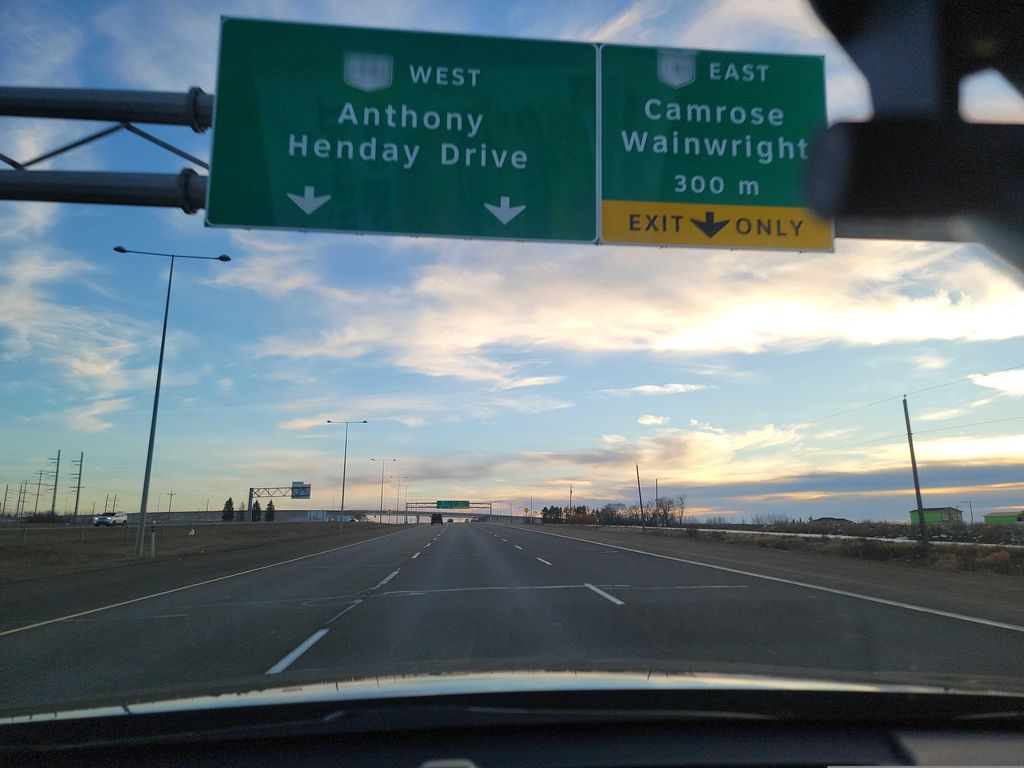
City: edmonton